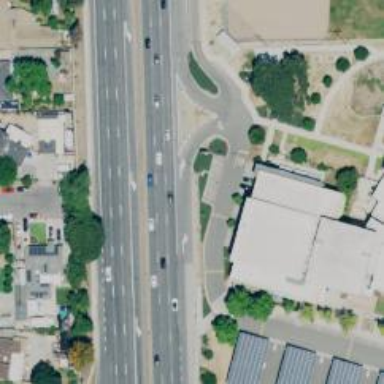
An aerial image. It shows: Trunk highway with separate sidewalk. The highway is expressway.